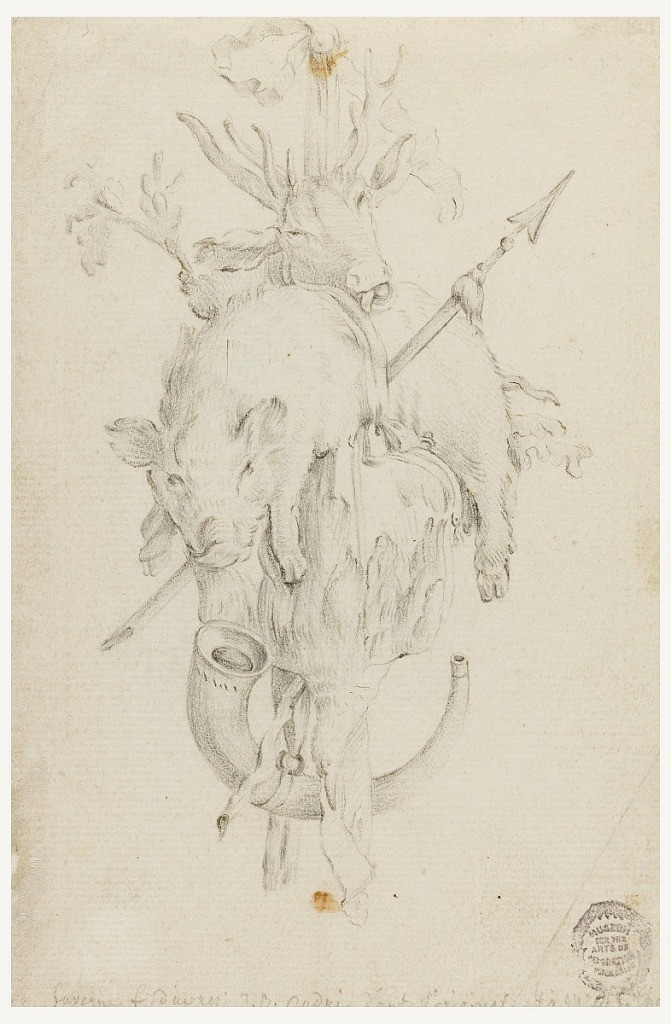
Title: Design for a Snuff Box Cover (verso); Trophy of Hunting (recto)
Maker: Juste-Aurèle Meissonnier, French, b. Italy, 1695–1750
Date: ca. 1750
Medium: Graphite, pen and black ink, black chalk on paper; verso: black chalk
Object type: Drawing
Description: Snuff box decorated with scrolls, shell, and flower boughs.  At left, small-sized and rough graphite sketch of statue;  verso, vertically suspended from a bowknot and showing stag, boar, bird, spear and horn, with caption: Saverne f d'après J.B. Oudry dont l'original est à M. de S (...?).